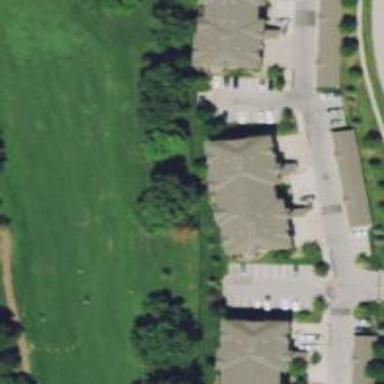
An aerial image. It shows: Grassy area designated as golf fairway.